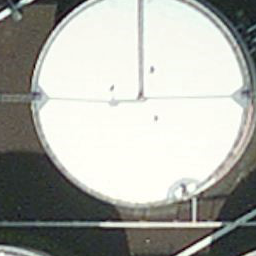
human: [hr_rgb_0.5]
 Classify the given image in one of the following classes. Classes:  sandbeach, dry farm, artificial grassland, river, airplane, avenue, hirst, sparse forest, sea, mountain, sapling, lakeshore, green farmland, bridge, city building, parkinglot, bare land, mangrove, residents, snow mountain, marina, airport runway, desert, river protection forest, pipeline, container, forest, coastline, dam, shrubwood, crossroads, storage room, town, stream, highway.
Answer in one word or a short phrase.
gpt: storage room